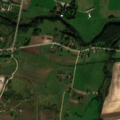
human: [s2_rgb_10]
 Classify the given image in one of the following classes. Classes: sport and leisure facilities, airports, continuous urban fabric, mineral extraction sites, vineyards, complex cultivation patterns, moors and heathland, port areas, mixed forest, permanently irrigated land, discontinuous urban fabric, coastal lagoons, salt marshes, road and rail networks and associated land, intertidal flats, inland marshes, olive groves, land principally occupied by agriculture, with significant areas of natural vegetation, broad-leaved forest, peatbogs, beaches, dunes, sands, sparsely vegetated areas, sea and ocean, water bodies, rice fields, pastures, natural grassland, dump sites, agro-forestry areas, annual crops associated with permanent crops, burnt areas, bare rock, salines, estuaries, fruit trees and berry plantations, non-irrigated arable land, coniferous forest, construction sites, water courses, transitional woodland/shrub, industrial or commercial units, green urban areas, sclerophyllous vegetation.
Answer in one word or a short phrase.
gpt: industrial or commercial units, non-irrigated arable land, complex cultivation patterns, land principally occupied by agriculture, with significant areas of natural vegetation